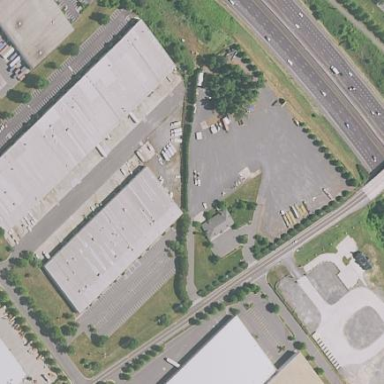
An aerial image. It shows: Warehouse building.